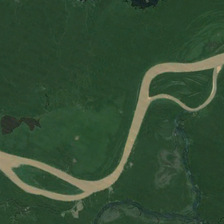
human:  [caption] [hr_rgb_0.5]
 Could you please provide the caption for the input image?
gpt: many green plants are in two sides of a curved yellow river .

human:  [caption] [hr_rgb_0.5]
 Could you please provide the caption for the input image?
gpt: many green plants are in two sides of a curved yellow river .

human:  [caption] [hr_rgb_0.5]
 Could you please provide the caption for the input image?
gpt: many green plants are in two sides of a curved yellow river .

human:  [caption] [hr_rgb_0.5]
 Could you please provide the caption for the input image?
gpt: many green plants are in two sides of a curved yellow river .

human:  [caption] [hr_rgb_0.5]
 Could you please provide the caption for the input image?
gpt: many green plants are in two sides of a curved yellow river .